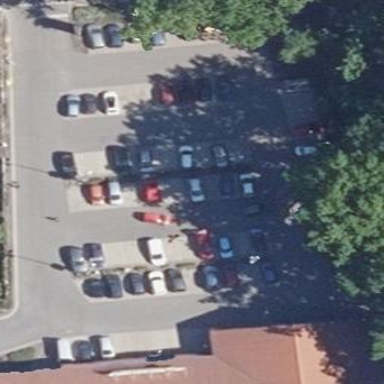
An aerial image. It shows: Parking area with paving stones.